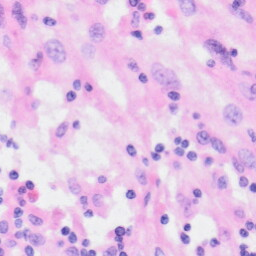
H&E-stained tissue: Kidney